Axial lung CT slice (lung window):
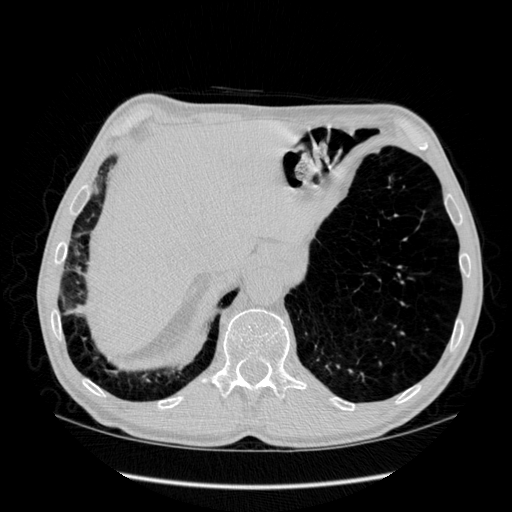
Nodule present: no